Field crop: maize
Growth stage: 2
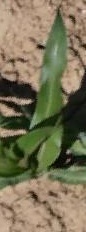
Species: maize